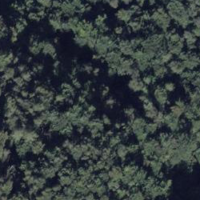
EUNIS habitat code: 43
Species observed at this site:
Nemobius sylvestris